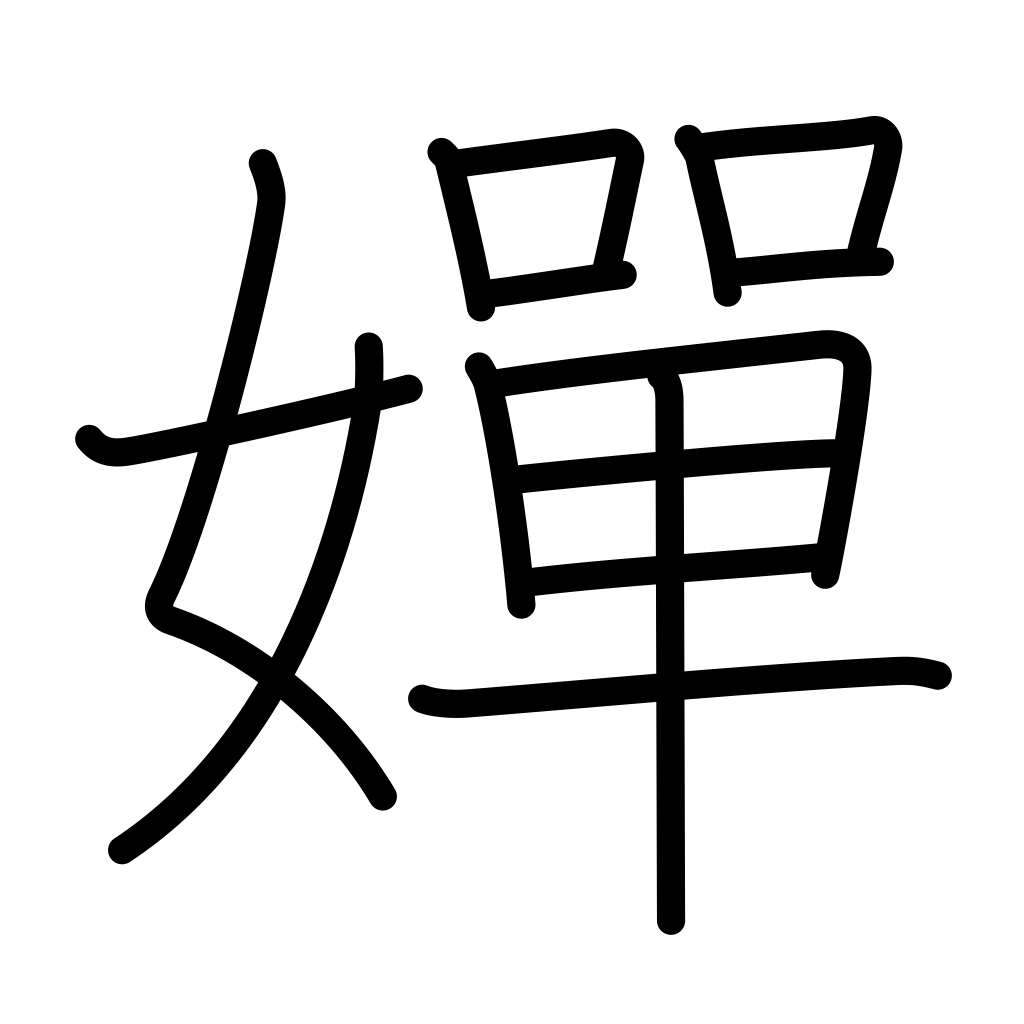
Meaning: beautiful